Question: I am using Eclipse Luna with the m2e plug-in. When I search for dependencies, I get the following warning (also see the screenshot after):
> Index downloads are disabled, search result may be incomplete.

How can I enable index downloads?
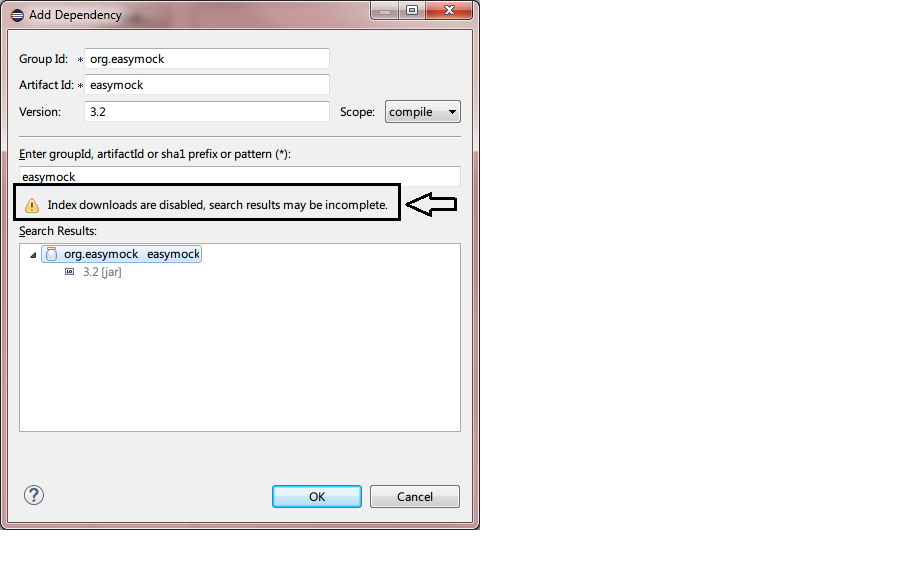
Answer: 1. In Eclipse, click on Windows > Preferences, and then choose Maven in the left side.
2. Check the box "Download repository index updates on startup". Optionally, check the boxes Download Artifact Sources and Download Artifact JavaDoc.
3. Click OK. The warning won't appear anymore.
4. Restart Eclipse.